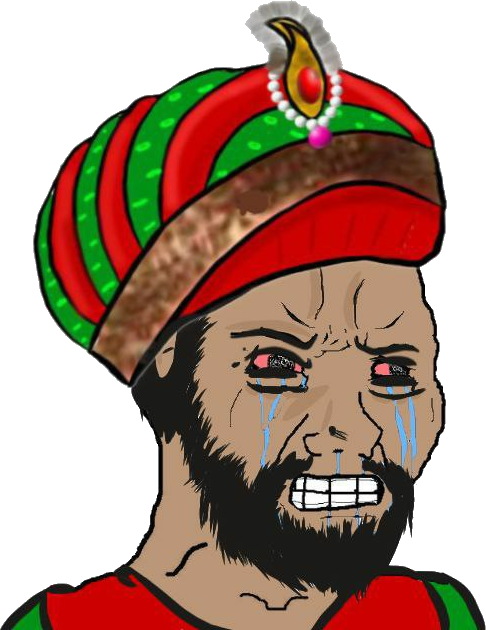
Label: 5_Crying_Wojak